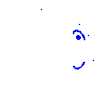
Particle: pion